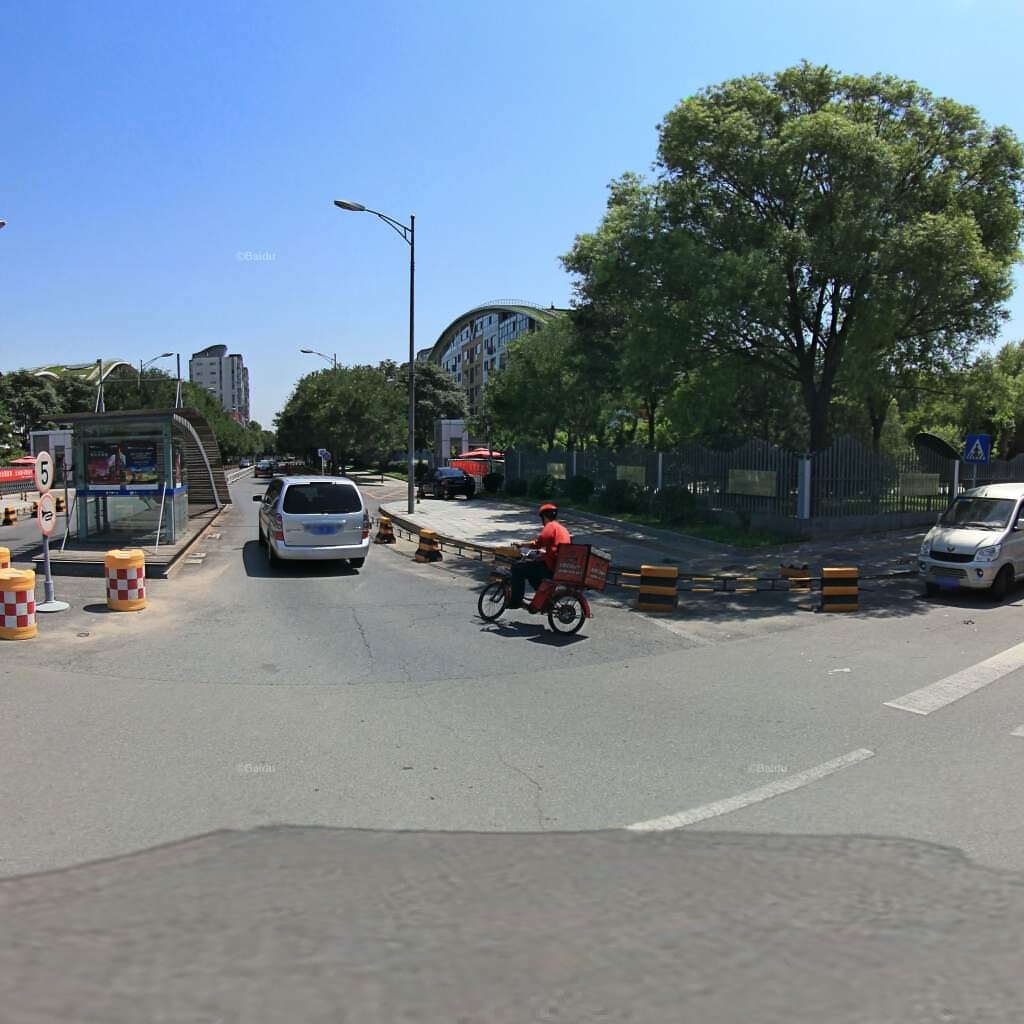
Region: Haidian
Road damage annotations: longitudinal crack, longitudinal crack, longitudinal crack, longitudinal crack, transverse crack